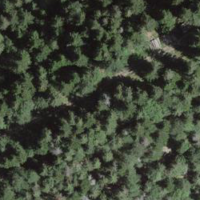
EUNIS habitat code: 43
Species observed at this site:
Cirsium vulgare